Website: bh-photo
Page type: billing-address
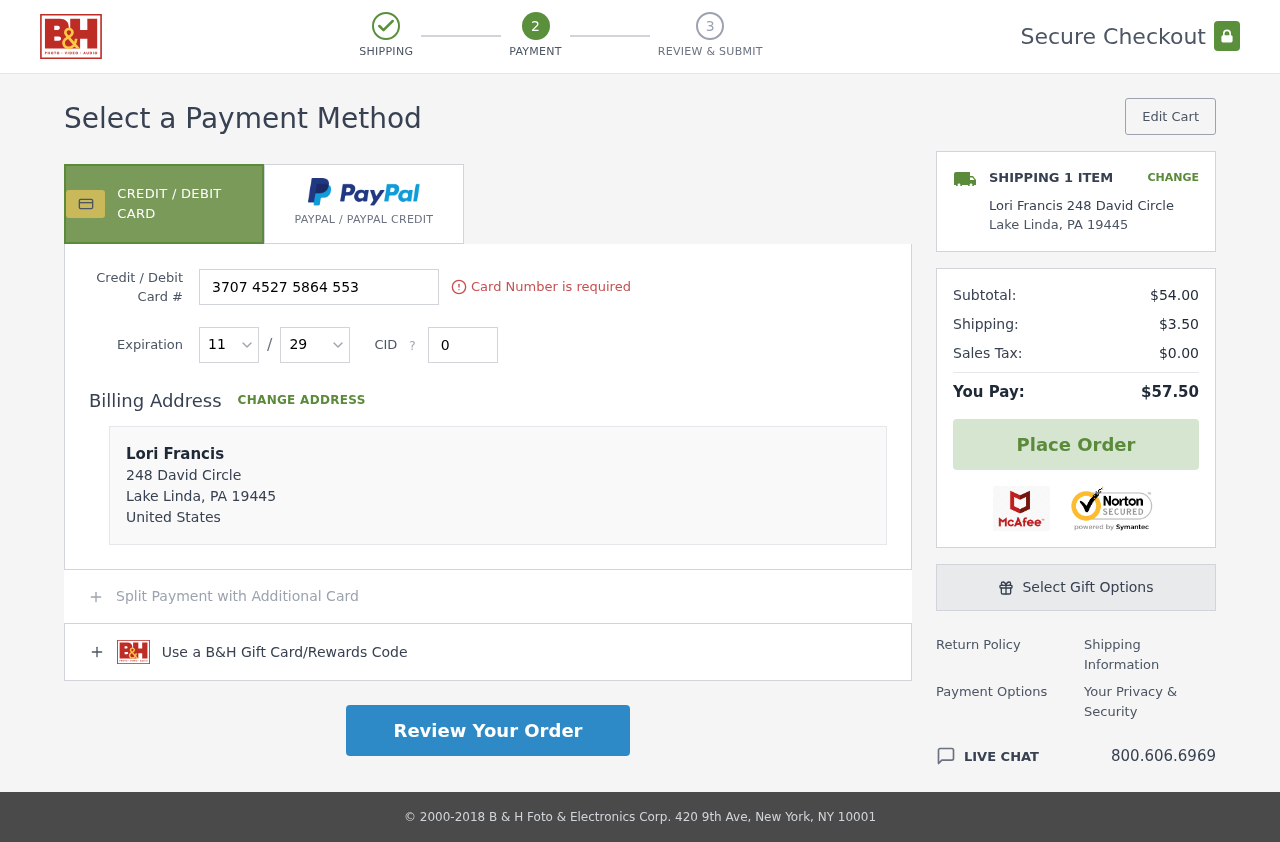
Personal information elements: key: PII_CARD_CVV
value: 0395
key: PII_CARD_EXPIRY_MONTH
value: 11
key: PII_CARD_EXPIRY_YEAR
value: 29
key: PII_CARD_NUMBER
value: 3707 4527 5864 553
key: PII_CITY
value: Lake Linda
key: PII_COUNTRY
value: United States
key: PII_FULLNAME
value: Lori Francis
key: PII_FULLNAME2
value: Lori Francis
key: PII_POSTCODE
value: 19445
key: PII_STATE_ABBR
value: PA
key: PII_STREET
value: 248 David Circle
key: PII_POSTCODE_FULL
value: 19445
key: PII_POSTCODE_NUMERIC
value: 19445
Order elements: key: ORDER_NUM_ITEMS
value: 1
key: ORDER_SUBTOTAL
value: $54.00
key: ORDER_SHIPPING_COST
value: $3.50
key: ORDER_TAX
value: $0.00
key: ORDER_TOTAL
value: $57.50